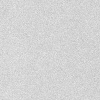
Atmospheric dust classification: dusty